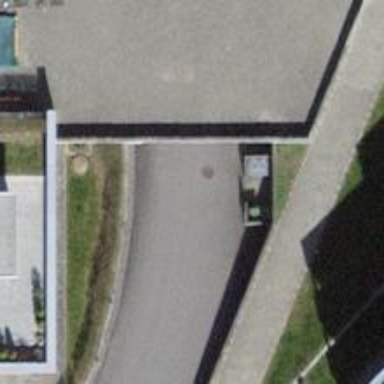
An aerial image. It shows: Parking entrance.